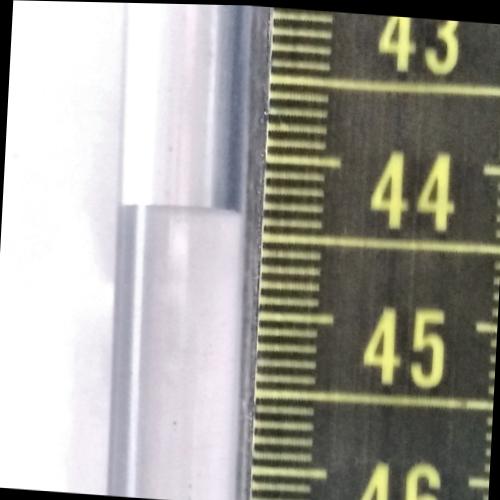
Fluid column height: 44.4 cm